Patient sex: M
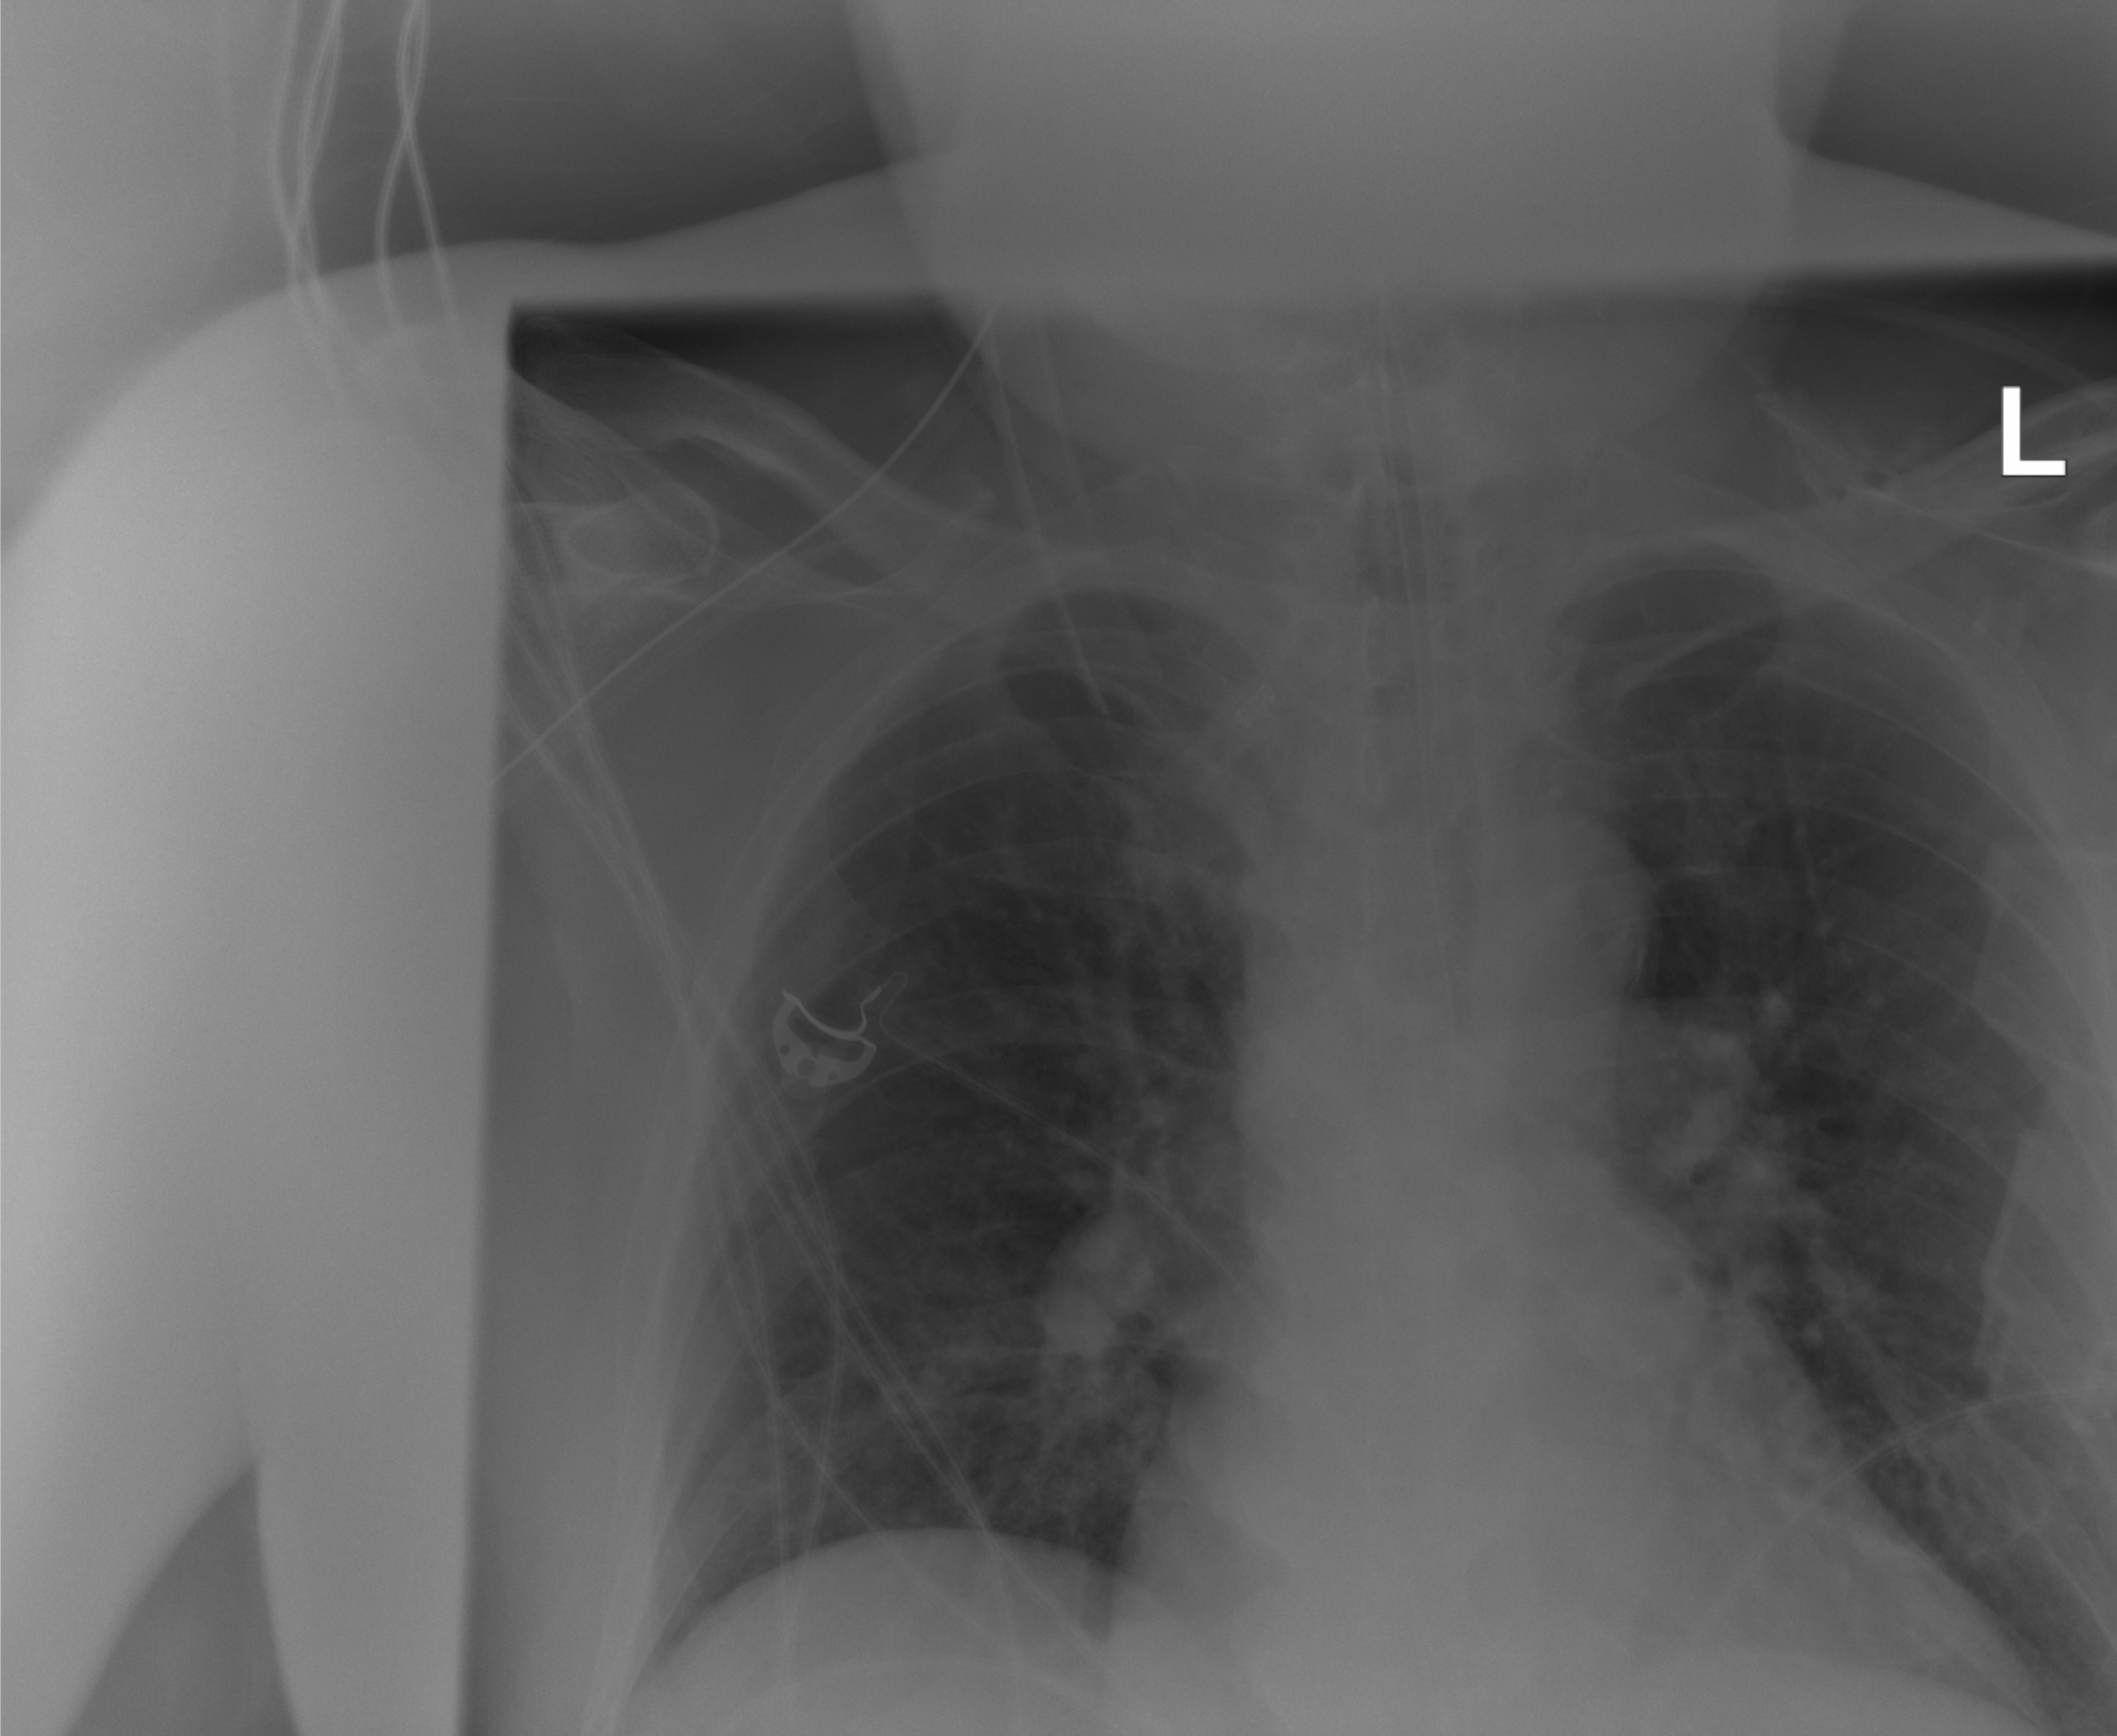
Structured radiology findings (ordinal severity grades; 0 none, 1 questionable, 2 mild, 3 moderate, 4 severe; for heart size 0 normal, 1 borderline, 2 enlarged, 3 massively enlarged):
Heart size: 1
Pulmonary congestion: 2
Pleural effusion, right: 0
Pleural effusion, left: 0
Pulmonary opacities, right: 0
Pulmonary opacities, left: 0
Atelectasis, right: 0
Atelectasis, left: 0